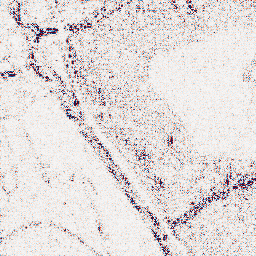
Category: wavelet
Decomposition family: wavelet_reverse_biorthogonal
Decomposition parameters: wavelet: rbio5.5
level: 1
Upsampling method: regularized
Upsampling parameters: scale: 2
lambda_reg: 0.01
Upsampling scale: 2